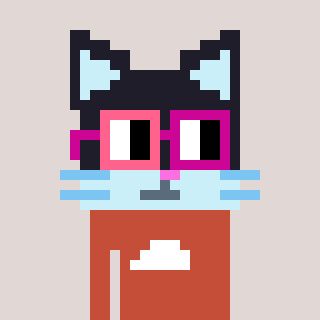
a pixel art character with square pink and red glasses, a cat-shaped head and a rust-colored body on a warm background